Question: take a look at this example:
'''
import matplotlib.pyplot as plt
l = [3,3,3,2,1,4,4,5,5,5,5,5,5,5,5,5]
plt.hist(l,normed=True)
plt.show()
'''
The output is posted as a picture. I have two questions:
a) Why are only the 4 and 5 bins centered around its value? Shouldn't the others be that as well? Is there a trick to get them centered?
b)Why are the bins not normalised to proportion? I want the y values of all the bins to sum up to one.
Note that my real example contains much more values in the list, but they are all discrete.

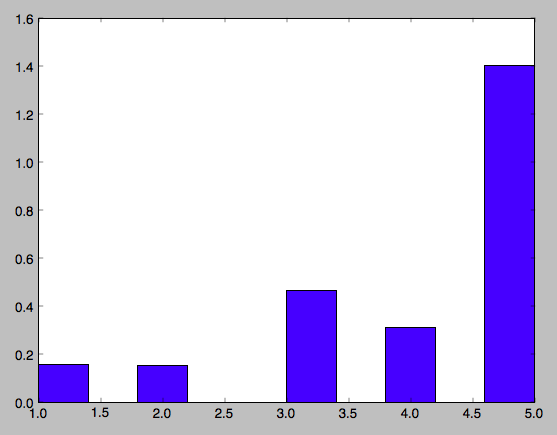
Answer: You should adjust the keyword arguments of the 'plt.hist' function. There are many of them and the <URL> can help you answer many of these questions.
a. ) You can pass the keywords 'bins=range(1,7)' and 'align=left'. Setting the 'bins' keyword to a sequence gives the borders of each bin. For example, '[1,2], [2,3], [3,4], ..., [5, 6]'.
b. ) Check your bin widths ('rwidth!=1'). From the 'matplotlib.pyplot.hist' documentation:
> If True, the first element of the return tuple will be the counts
normalized to form a probability density, i.e., n/(len(x)*dbin). In a
probability density, the integral of the histogram should be 1; you
can verify that with a trapezoidal integration of the probability
density function:
This means that the area under your bins is summing up to one, but because the bin widths are less than 1, the heights get normalized in such a way that the heights don't add up to 1. If you adjust 'rwidth=1', you get a good looking plot:
'''
plt.hist(l, bins=range(1,7), align='left', rwidth=1, normed=True)
'''